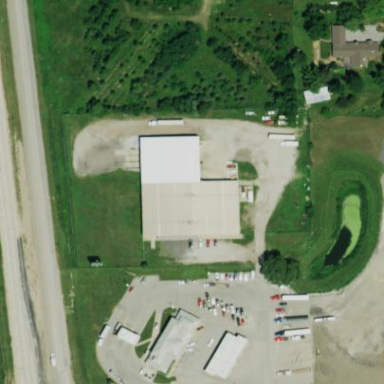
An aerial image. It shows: Industrial building.